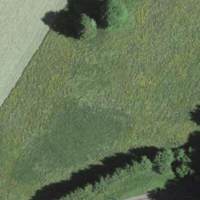
EUNIS habitat code: 23
Species observed at this site:
Laserpitium latifolium